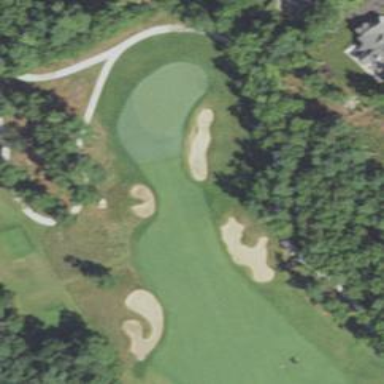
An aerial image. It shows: View of golf hole.